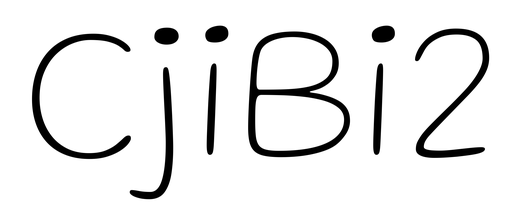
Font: Gluten_Thin